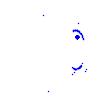
Particle: pion